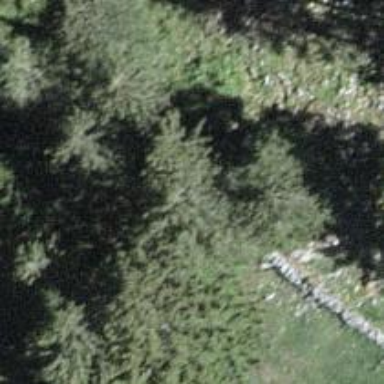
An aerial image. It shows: Dry stone wall barrier.